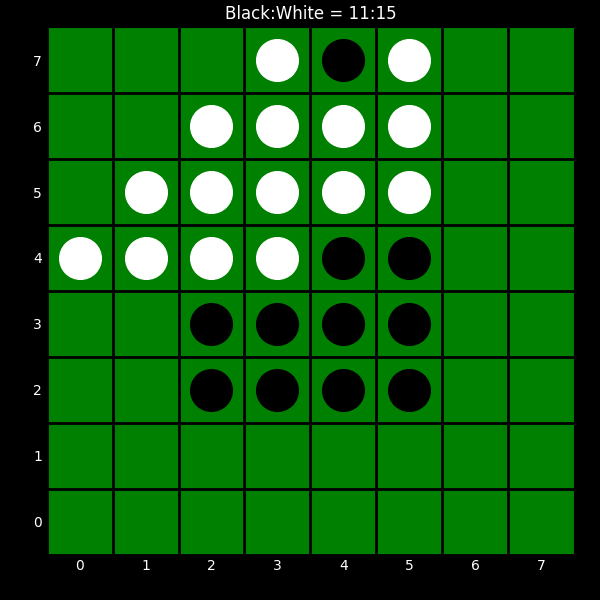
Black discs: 11
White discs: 15